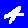
Digit: 4